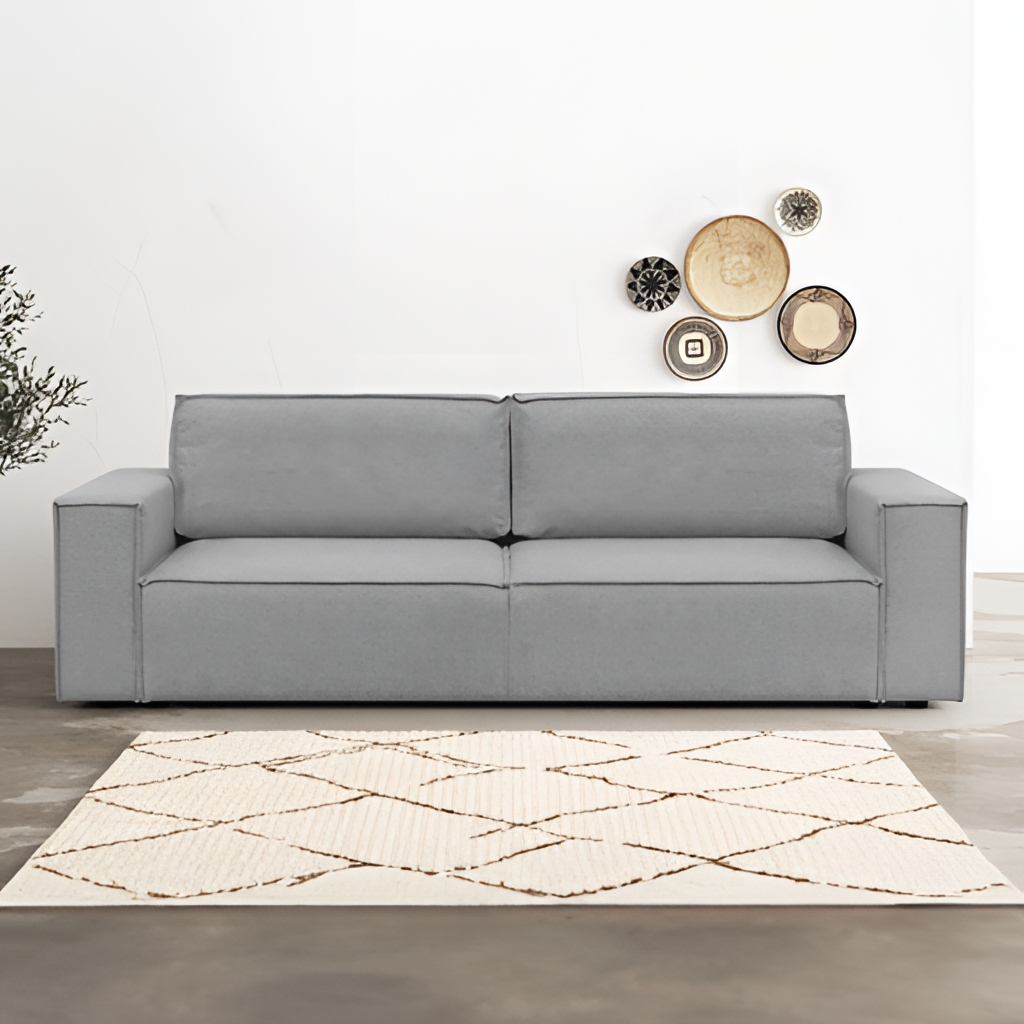
living room, gray fabric sofa, contemporary, gray concrete flooring, with smooth pattern, paint wallpaper, with solid pattern